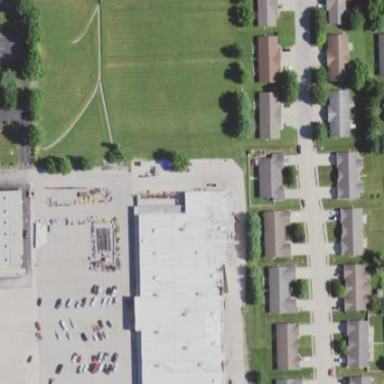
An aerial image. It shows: Retail building housing country store.